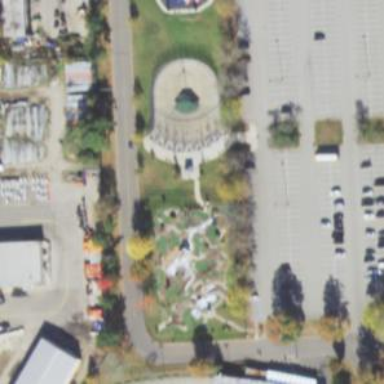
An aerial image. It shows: Miniature golf course.